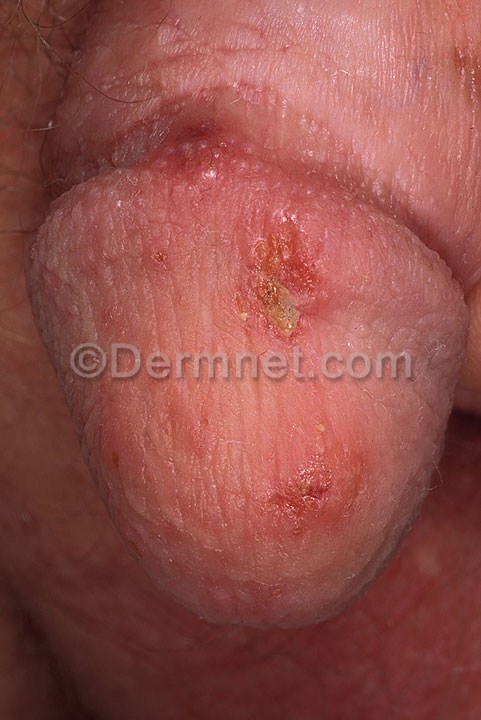
Disease: Scabies Lyme Disease and other Infestations and Bites